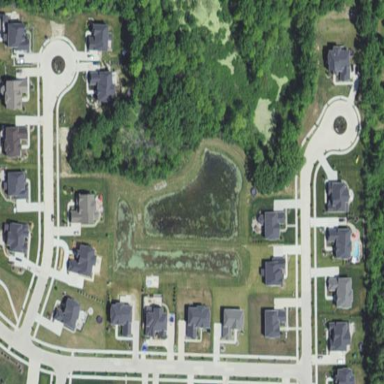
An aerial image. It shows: Pond with natural water.